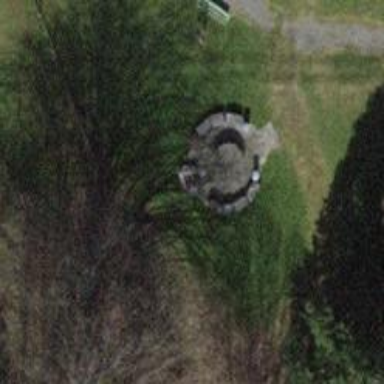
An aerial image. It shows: Picnic table located in leisure land area.